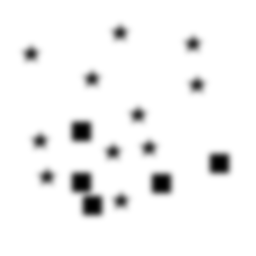
Squares: 5
Triangles: 0
Stars: 11
Total shapes: 16